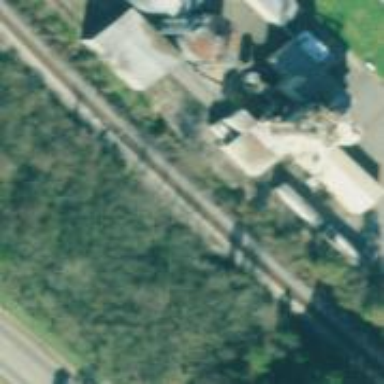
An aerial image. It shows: Railway spur service.